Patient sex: M
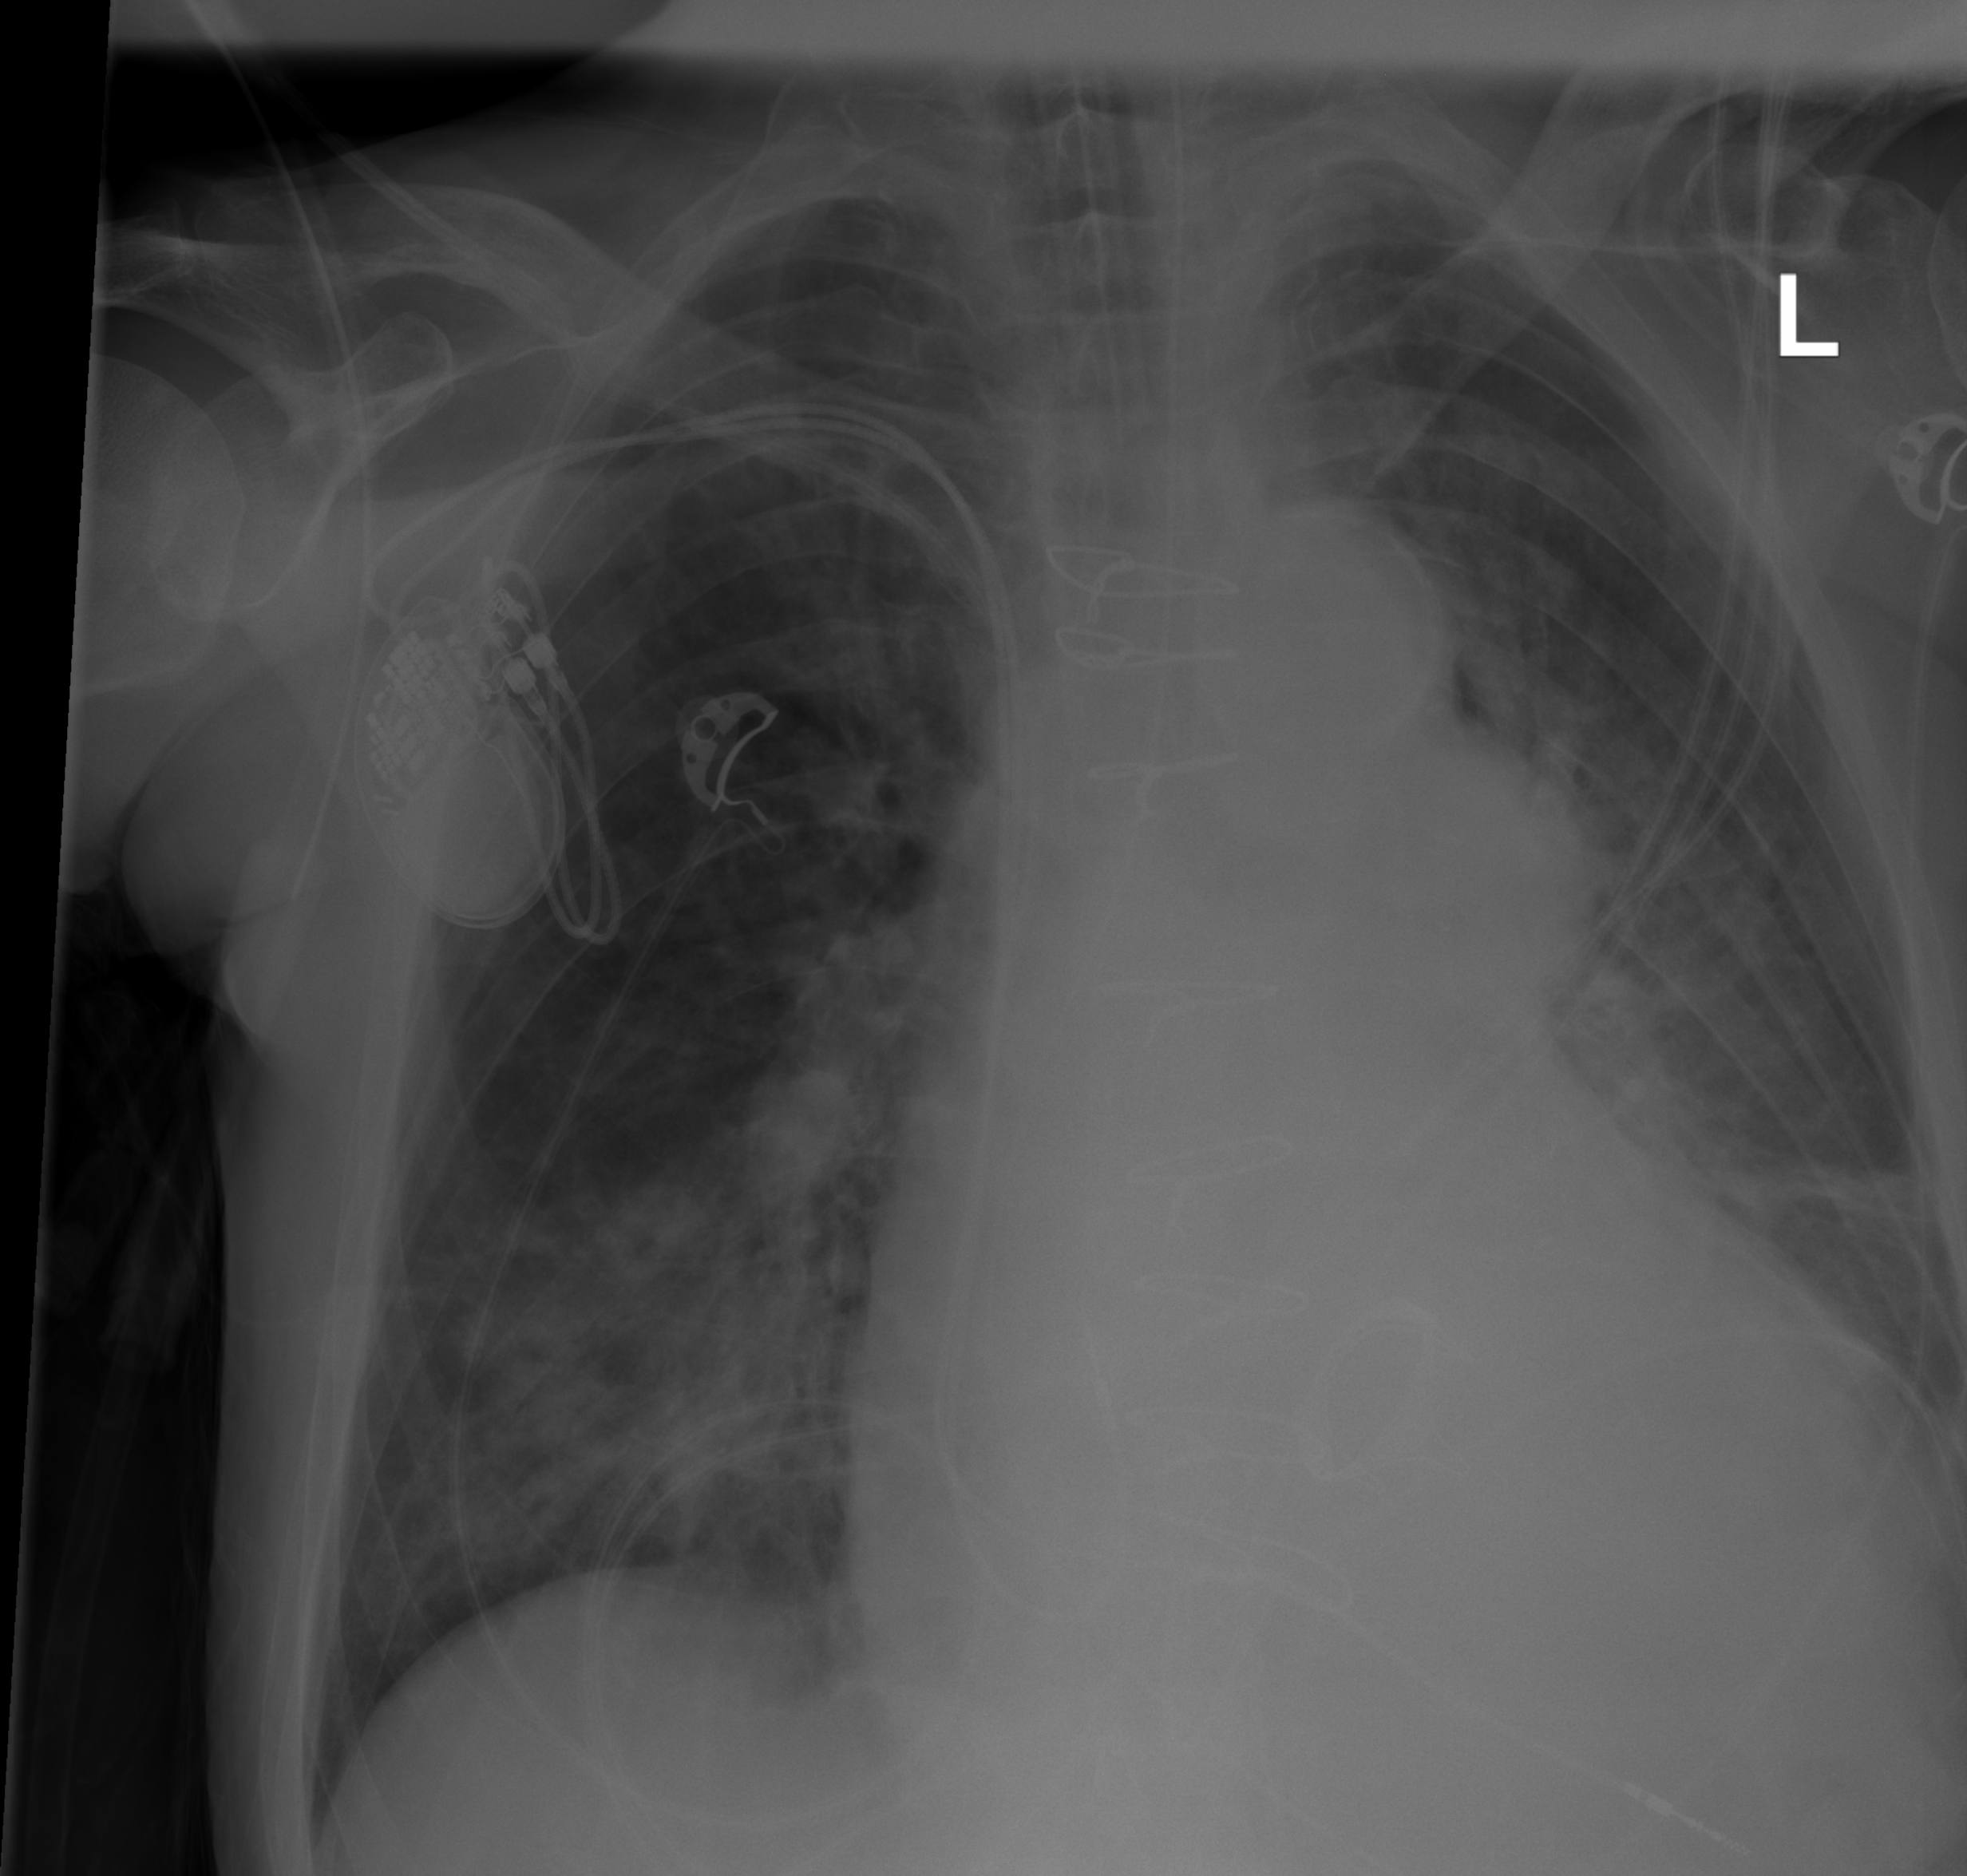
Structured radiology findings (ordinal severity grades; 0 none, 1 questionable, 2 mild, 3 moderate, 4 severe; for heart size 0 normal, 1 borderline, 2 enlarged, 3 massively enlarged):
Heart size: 2
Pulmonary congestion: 2
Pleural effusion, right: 0
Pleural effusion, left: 2
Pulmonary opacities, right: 3
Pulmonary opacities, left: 2
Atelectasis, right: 2
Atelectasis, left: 2